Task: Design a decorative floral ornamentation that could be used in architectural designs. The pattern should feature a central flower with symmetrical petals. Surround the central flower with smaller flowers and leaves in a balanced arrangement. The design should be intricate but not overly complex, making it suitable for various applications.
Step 1359:
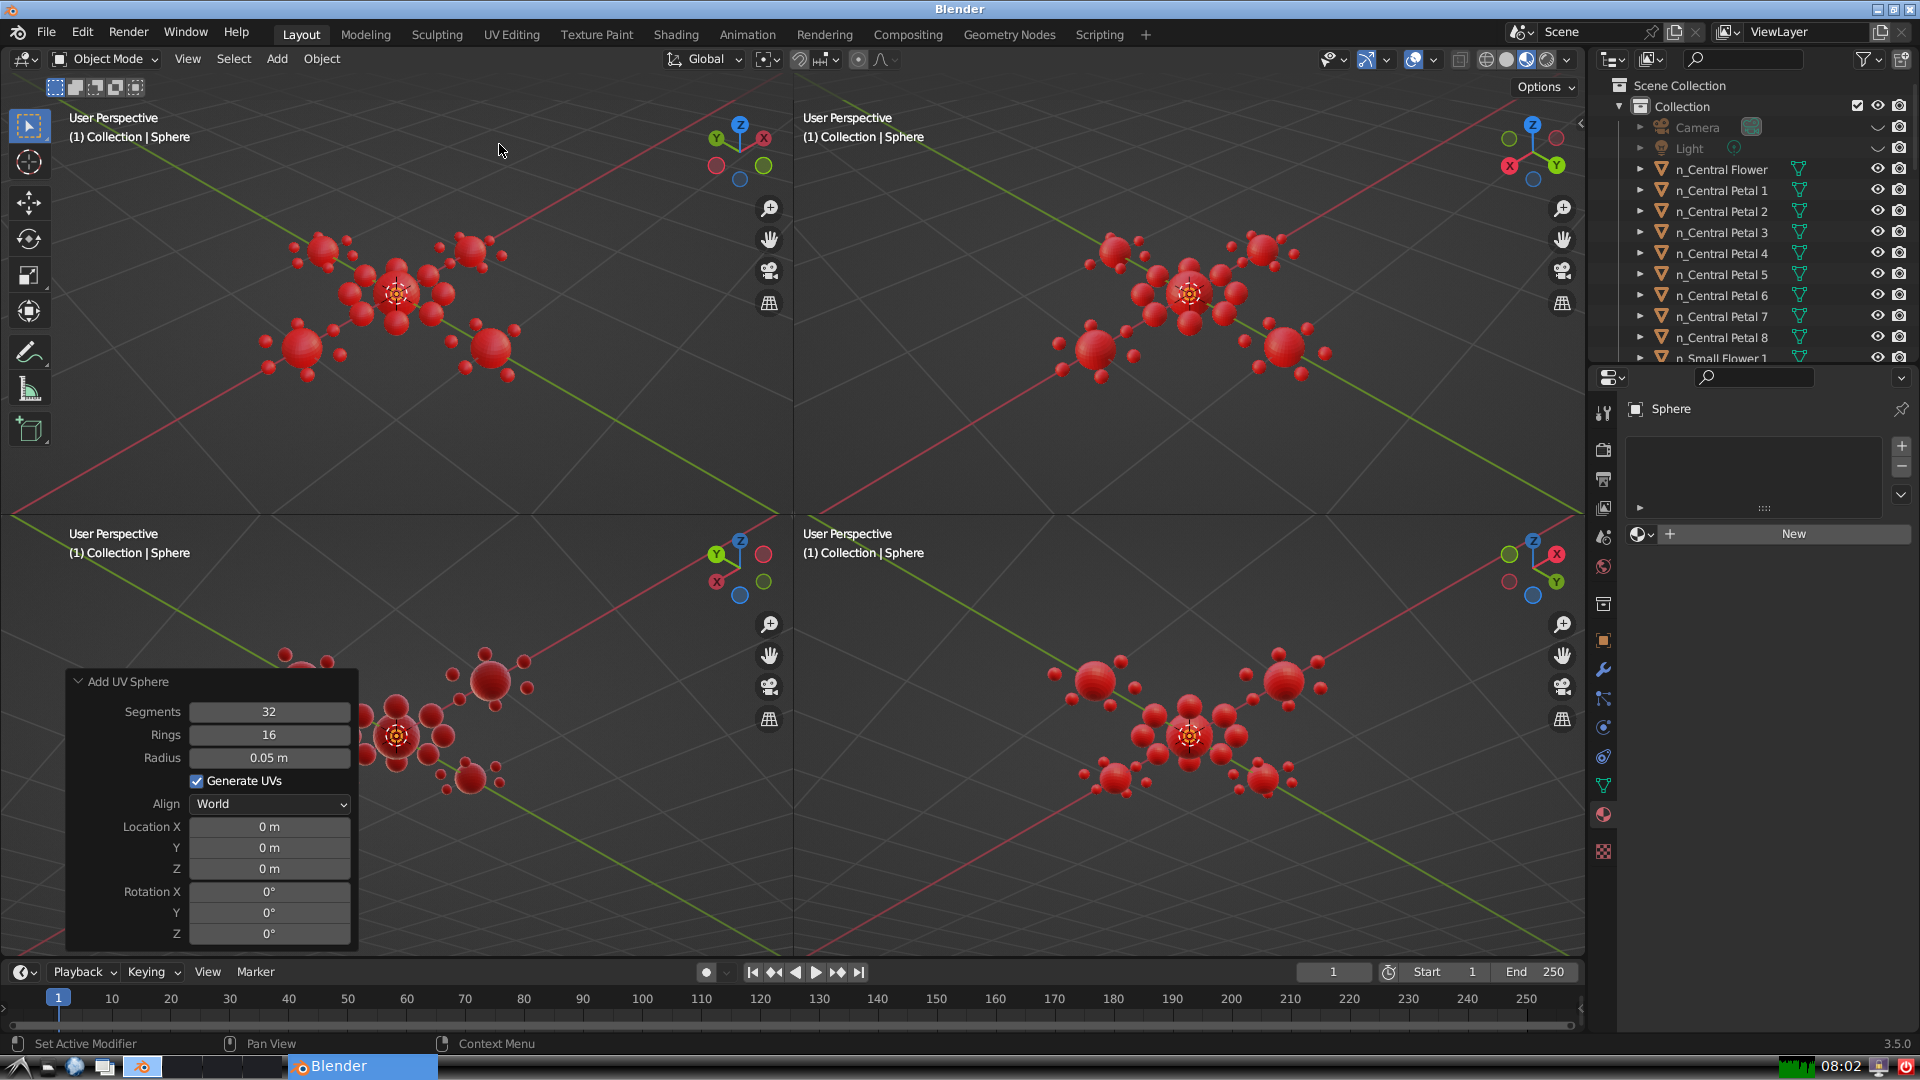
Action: {"mouse_move": [270, 758]}